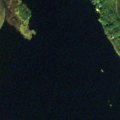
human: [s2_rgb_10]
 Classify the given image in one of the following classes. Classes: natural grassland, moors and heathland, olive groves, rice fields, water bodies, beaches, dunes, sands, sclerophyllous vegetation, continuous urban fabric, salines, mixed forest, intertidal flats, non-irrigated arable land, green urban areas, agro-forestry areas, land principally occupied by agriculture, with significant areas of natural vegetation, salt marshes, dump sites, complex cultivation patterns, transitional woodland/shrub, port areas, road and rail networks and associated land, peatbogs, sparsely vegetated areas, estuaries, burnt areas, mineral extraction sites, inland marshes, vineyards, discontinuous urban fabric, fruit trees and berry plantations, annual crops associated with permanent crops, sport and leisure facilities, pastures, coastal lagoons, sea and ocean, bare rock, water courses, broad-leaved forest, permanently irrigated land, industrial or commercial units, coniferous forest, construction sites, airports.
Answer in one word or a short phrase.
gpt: mixed forest, peatbogs, water bodies